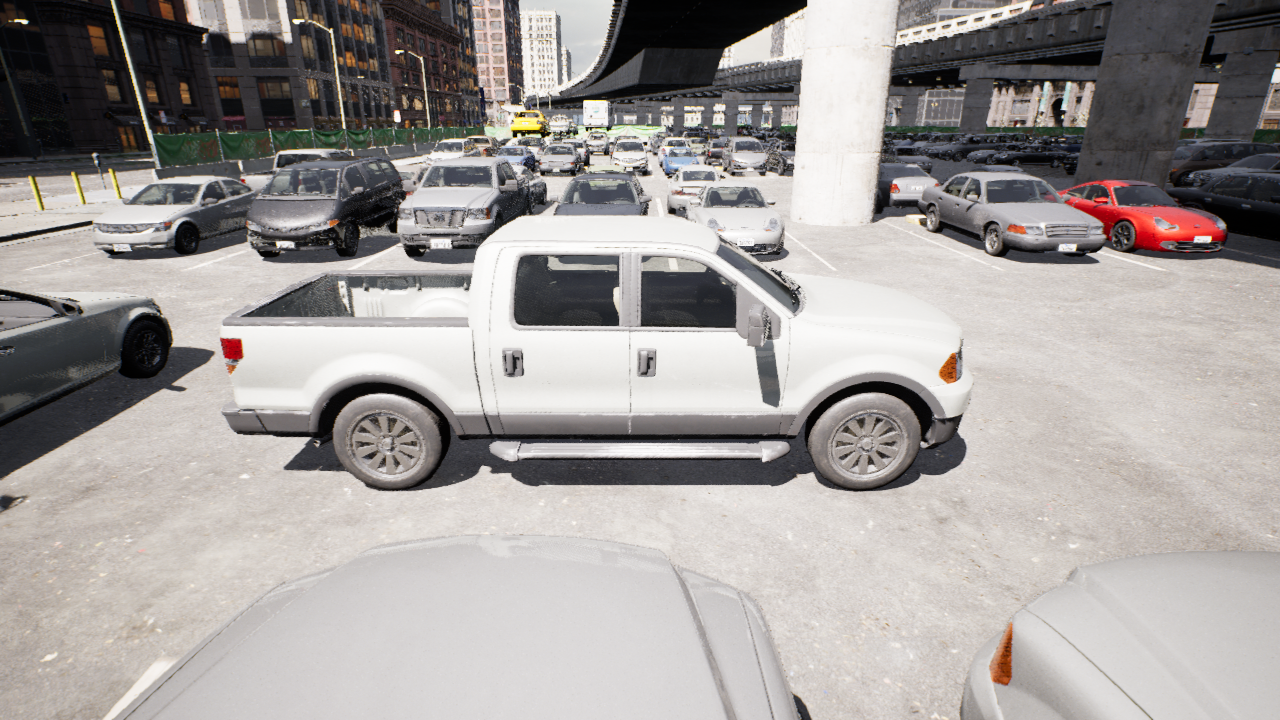
Venue: arterial
Lighting: clear day
Vehicle rig: pickup